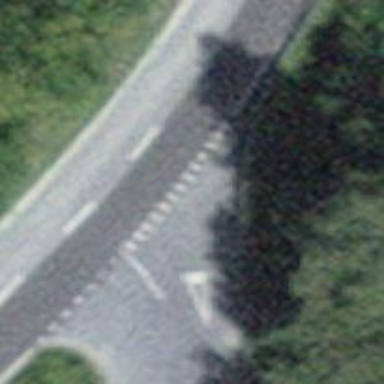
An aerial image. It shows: Road with "give way" sign.